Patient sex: M
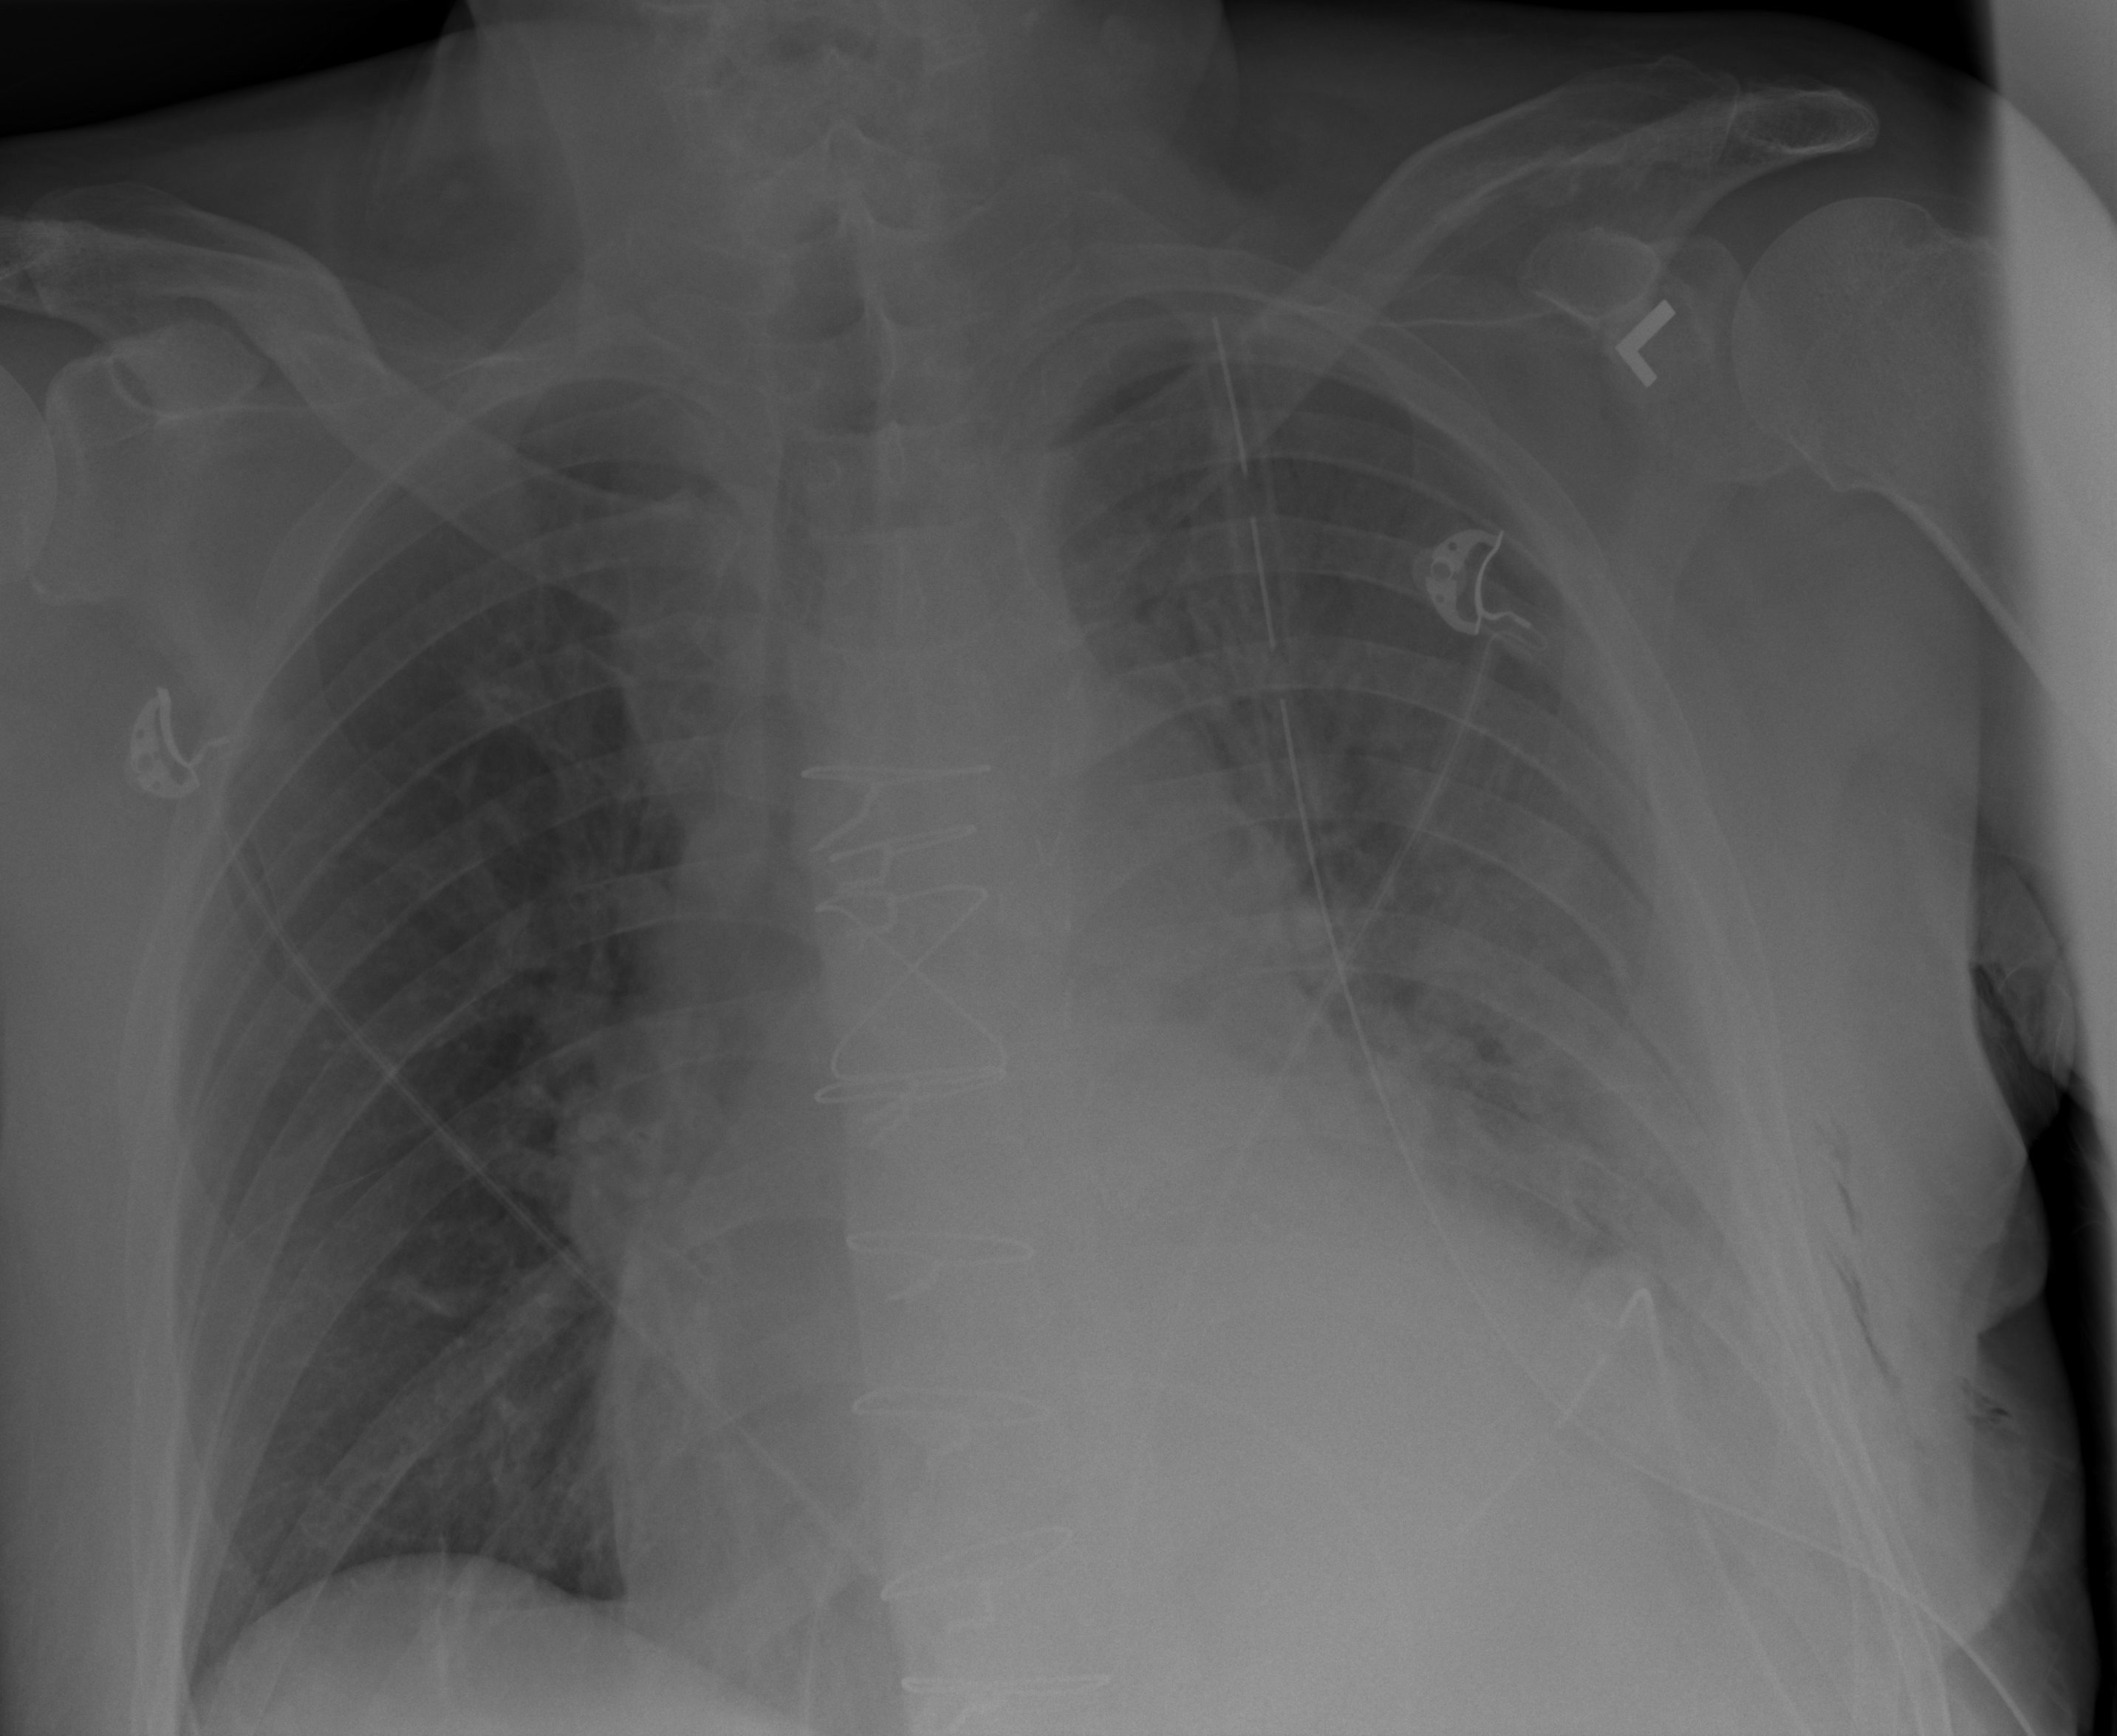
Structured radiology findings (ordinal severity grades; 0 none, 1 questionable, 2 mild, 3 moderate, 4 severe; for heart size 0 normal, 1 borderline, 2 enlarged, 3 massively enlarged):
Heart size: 2
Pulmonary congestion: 1
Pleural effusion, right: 0
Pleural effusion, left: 3
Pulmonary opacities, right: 0
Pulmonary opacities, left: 0
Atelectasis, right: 0
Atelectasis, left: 3